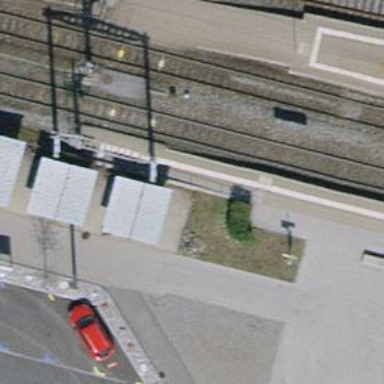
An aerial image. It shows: Platform edge for public transport at railway station.